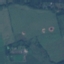
Label: Pasture